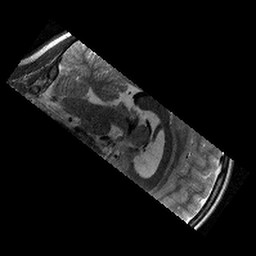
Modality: T2w
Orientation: sagittal
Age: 9
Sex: male
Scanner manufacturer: siemens
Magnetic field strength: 3 T
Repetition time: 9.23 s
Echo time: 0.067 s